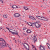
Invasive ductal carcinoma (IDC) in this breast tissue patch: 1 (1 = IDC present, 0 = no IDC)